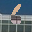
Label: 6